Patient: sex M, age 71
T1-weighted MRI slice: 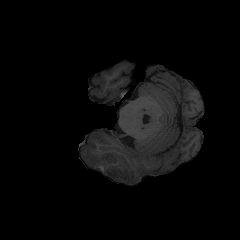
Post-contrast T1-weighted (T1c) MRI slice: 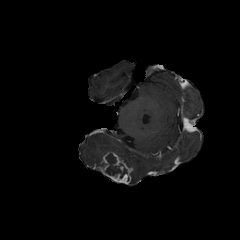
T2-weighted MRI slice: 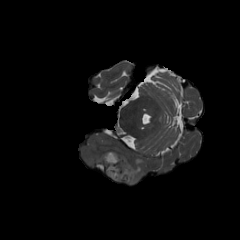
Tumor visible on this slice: yes
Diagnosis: Glioblastoma, IDH-wildtype
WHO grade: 4